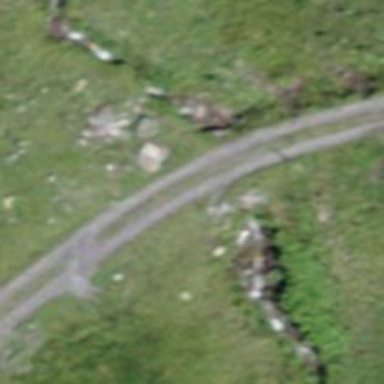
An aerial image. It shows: Culvert tunnel.